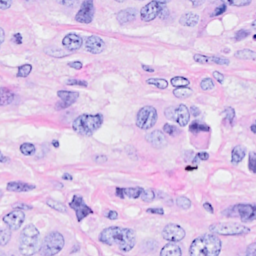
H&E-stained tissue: Breast